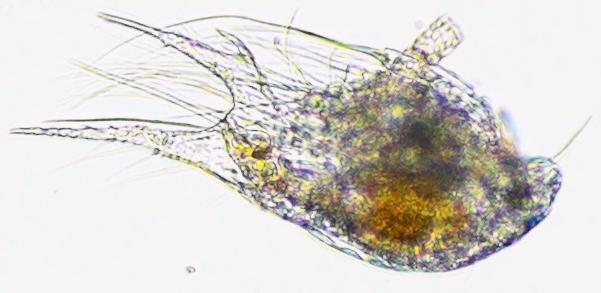
Label: Zooplankton